Question: how can I increase font of a, let's say, TextBlock? I want to have something like this:
'''
<TextBlock FontSize="20">
text
</TextBlock>
'''
because it won't work correctly when user changes Windows' settings of the controls' font size. Do we have something like '+VALUE' (eg. '+2'), similar to HTML?
That's what I meant talking about the Windows' settings:

but the answers I received totally satisfies me.
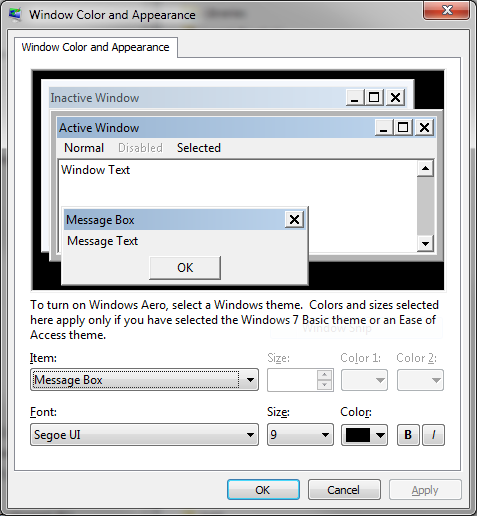
Answer: WPF doesn't have the em font size, there alternatives in the answers to this <URL>
The simplist may be
'''
<ScaleTransform ScaleX="1.2" ScaleY="1.2" />
'''